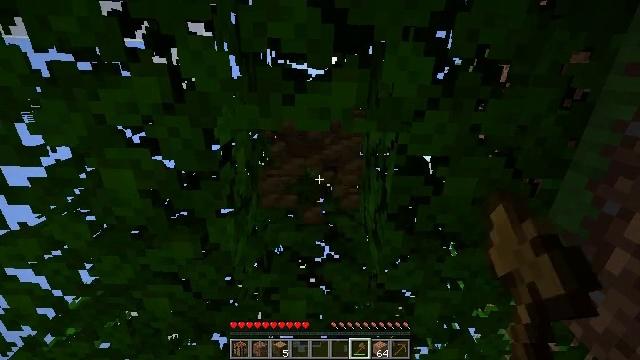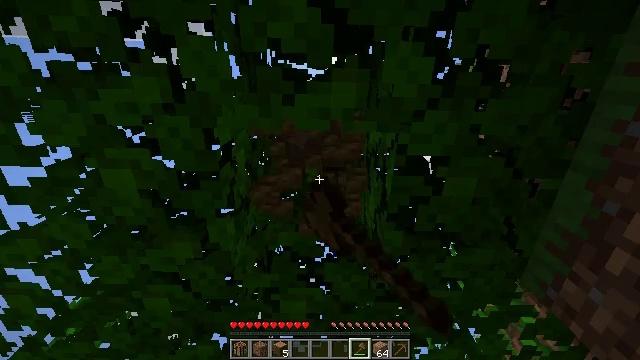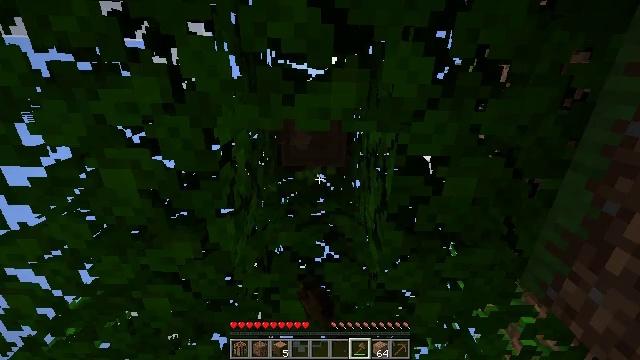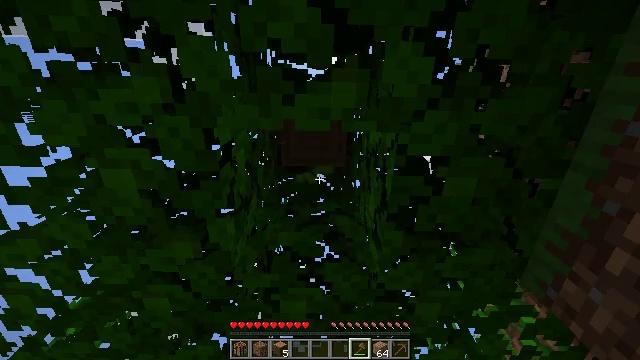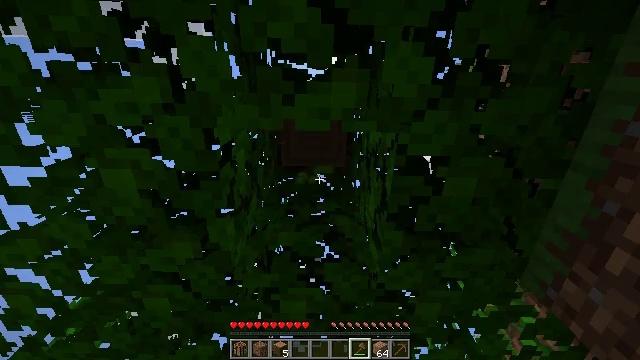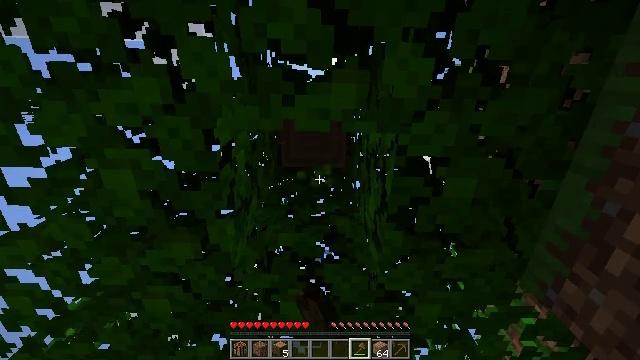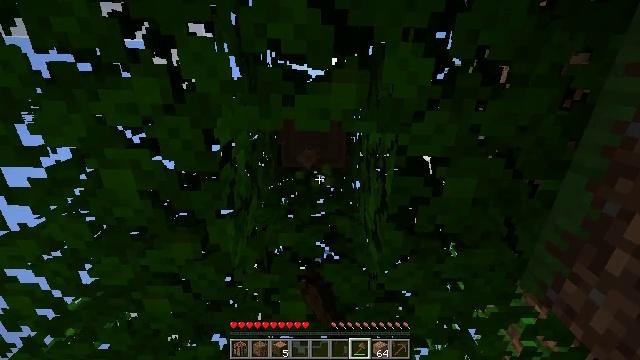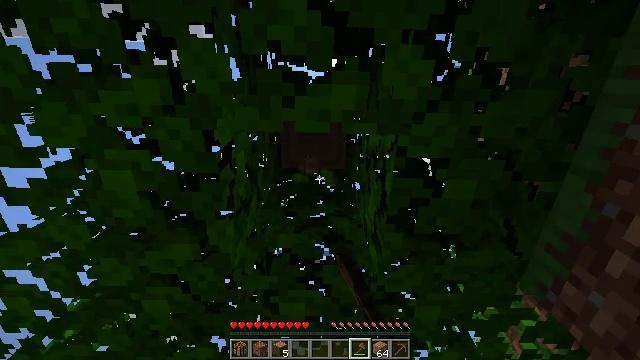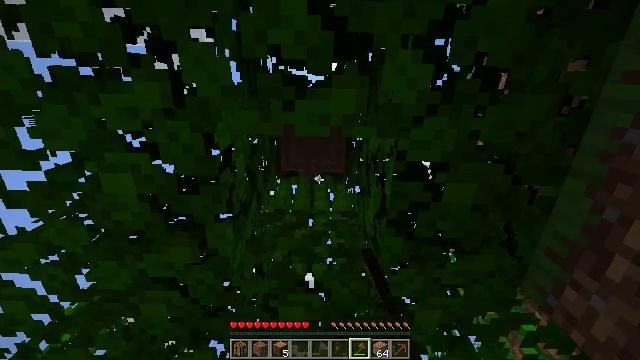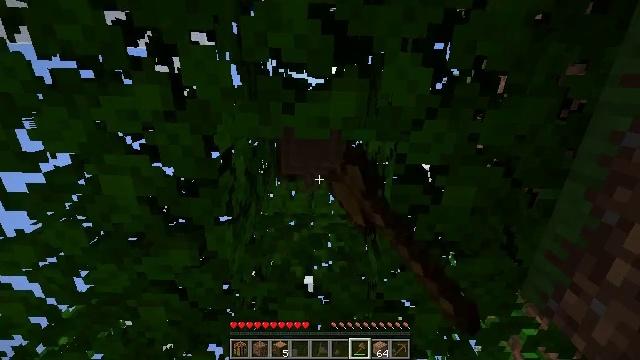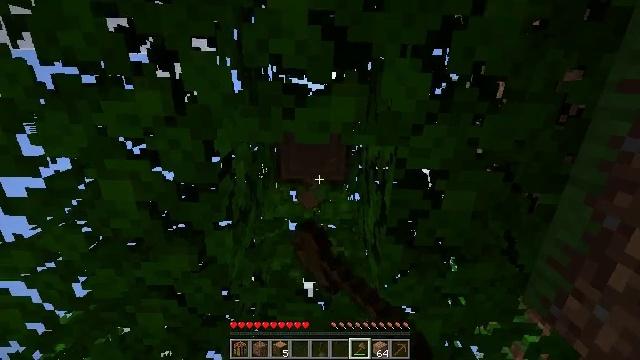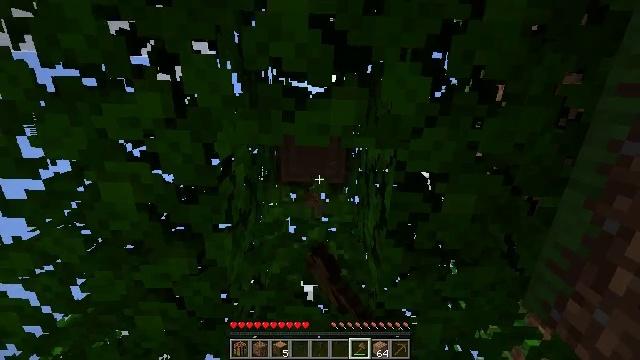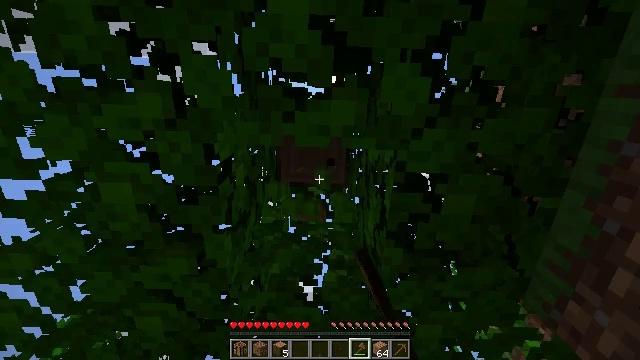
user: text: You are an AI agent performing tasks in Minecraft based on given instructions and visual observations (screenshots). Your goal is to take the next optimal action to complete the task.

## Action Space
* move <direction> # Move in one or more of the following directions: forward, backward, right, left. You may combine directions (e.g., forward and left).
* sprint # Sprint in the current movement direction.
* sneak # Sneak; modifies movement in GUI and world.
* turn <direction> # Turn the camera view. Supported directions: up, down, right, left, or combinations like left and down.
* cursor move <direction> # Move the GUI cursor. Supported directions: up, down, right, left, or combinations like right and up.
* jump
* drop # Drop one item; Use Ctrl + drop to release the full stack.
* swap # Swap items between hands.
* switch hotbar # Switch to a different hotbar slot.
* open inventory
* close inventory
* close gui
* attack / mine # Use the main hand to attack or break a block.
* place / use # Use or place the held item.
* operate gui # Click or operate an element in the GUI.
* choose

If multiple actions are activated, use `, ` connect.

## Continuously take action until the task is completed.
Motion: motion action
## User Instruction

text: Clear the jungle leaves to make way.
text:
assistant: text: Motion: attack / mine
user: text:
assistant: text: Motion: attack / mine
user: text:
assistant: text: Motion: attack / mine
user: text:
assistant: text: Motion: attack / mine
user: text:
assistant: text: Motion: attack / mine
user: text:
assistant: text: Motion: attack / mine
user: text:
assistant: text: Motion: attack / mine
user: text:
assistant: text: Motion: attack / mine
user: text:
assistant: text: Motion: attack / mine
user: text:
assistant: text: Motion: turn up, attack / mine
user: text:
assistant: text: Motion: attack / mine
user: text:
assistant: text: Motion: attack / mine
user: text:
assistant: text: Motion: attack / mine